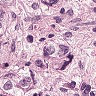
Metastatic tissue present: yes